Aerial crown-view tile of a tropical tree (Barro Colorado Island, Panama), acquired 20250616:
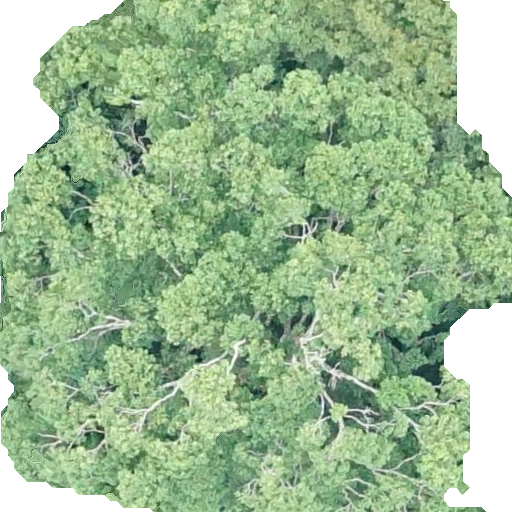
Species: Ocotea leptobotra
GBIF accepted scientific name: Ocotea leptobotra
Crown area: 369.256 m²